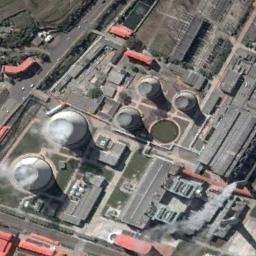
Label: thermal_power_station